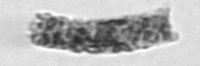
Label: fecal_pellet